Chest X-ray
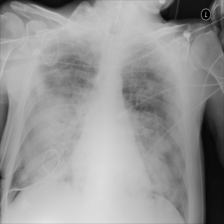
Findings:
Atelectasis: negative
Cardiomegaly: negative
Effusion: negative
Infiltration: positive
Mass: negative
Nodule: negative
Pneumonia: negative
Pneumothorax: negative
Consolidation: negative
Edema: negative
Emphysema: negative
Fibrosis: negative
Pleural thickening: negative
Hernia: negative